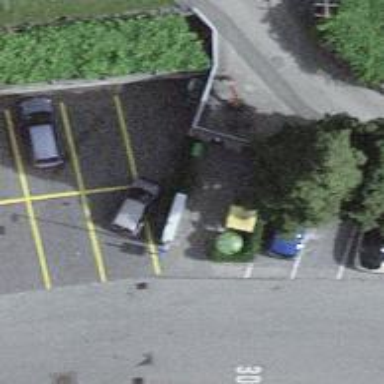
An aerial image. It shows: Recycling container in the area designated for recycling.